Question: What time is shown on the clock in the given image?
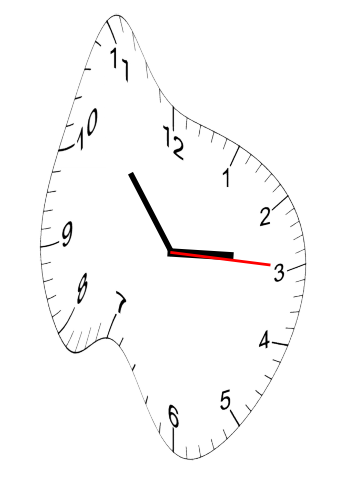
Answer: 02:53:15